Aerial crown-view tile of a tropical tree (Barro Colorado Island, Panama), acquired 20250217:
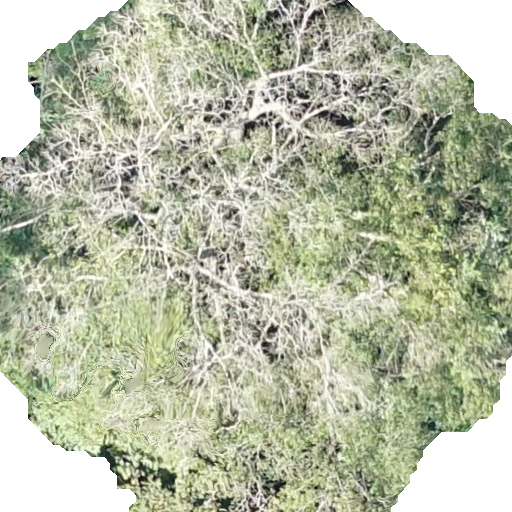
Species: Hura crepitans
GBIF accepted scientific name: Hura crepitans
Crown area: 388.292 m²